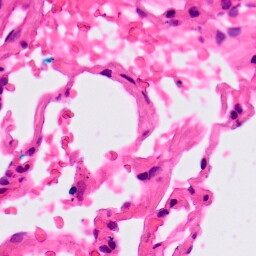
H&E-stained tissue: Lung